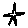
Label: star